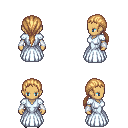
a pixel art fantasy rpg character, female body template, human, tanned skin, underdress, metal pants, light blonde ponytail hairstyle, white cloth bracers, metal boots, four views (front, back, left, right), 2x2 character sprite sheet, small pixel art, hard edges, no anti-aliasing